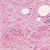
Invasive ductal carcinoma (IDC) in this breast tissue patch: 0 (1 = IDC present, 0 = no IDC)